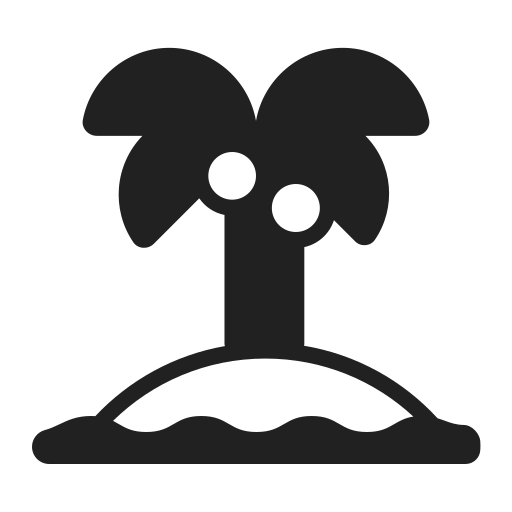
desert island high contrast